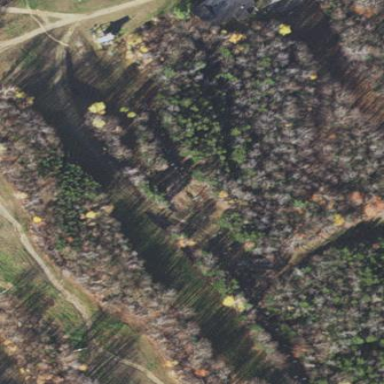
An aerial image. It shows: Forest with mixed leaf types and cycles.